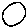
Label: circle